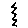
Label: zigzag